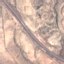
Land use / land cover class: Highway